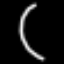
Label: donut